Aerial crown-view tile of a tropical tree (Barro Colorado Island, Panama), acquired 20250414:
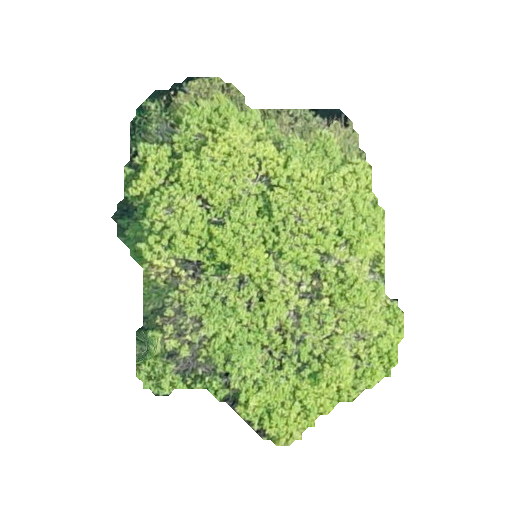
Species: Astronium graveolens
GBIF accepted scientific name: Astronium graveolens
Crown area: 112.53 m²